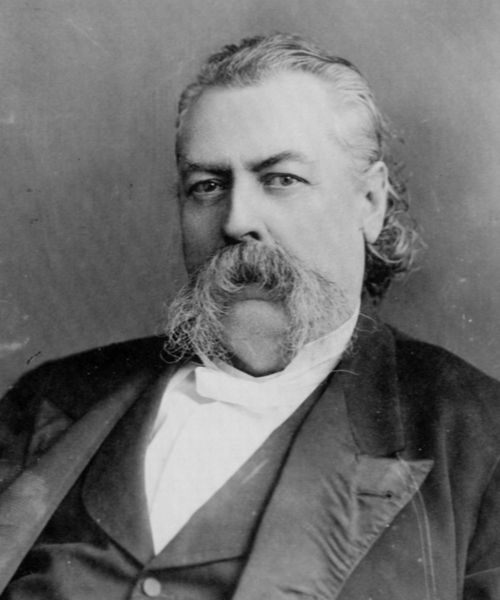
Titel: Ward Lamon
Künstler: Mathew B. Brady
Schlagwörter: mann, weiß, grau, mund, nase, ohr, schwarz, blick, alt, anzug, bart, hemd, jacke, schnurrbart, augen, kragen, hals, portrait, porträt, haare, frontal, kinn, knopf, locken, ohren, ansicht, dick, ernst, grübchen, fliege, gehrock, sakko, weste, foto, schwarzweiss, stehkragen, doppelkinn, binder, beleibt, oberlippenbart, fotographie, bequem, augen nase, profitlich